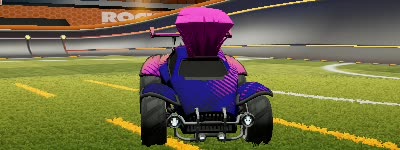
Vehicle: octane